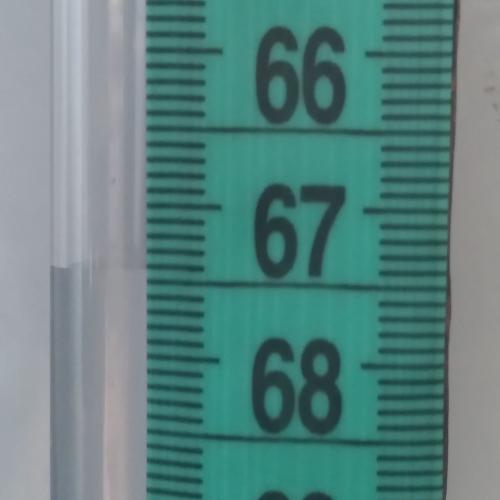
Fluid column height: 67.4 cm